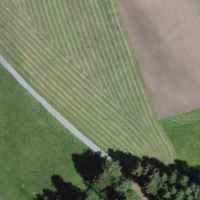
EUNIS habitat code: 52
Species observed at this site:
Sambucus racemosa
Filipendula ulmaria